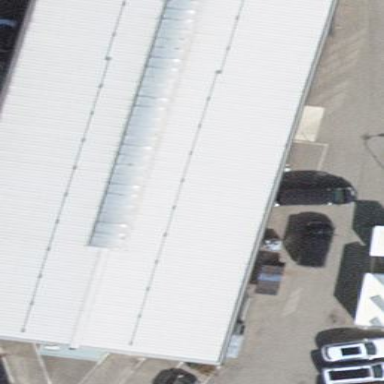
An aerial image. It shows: Industrial building.